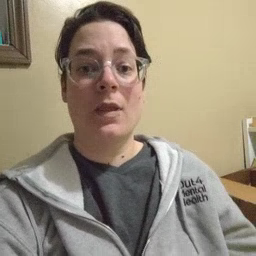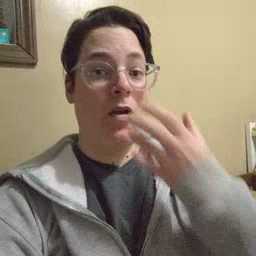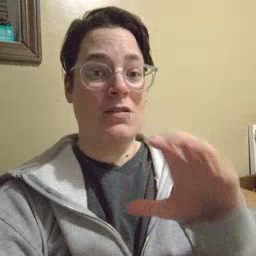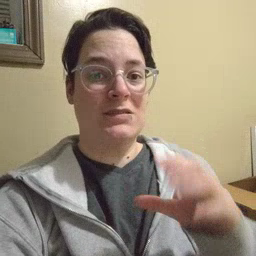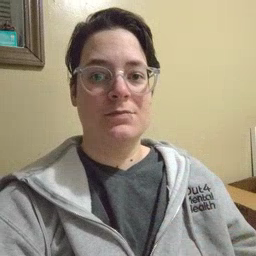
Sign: hot